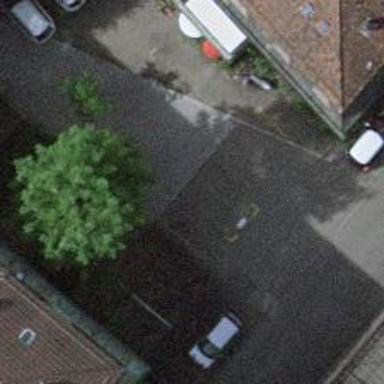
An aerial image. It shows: Car-sharing service available at this location.